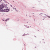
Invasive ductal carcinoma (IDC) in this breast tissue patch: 0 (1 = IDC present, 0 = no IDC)